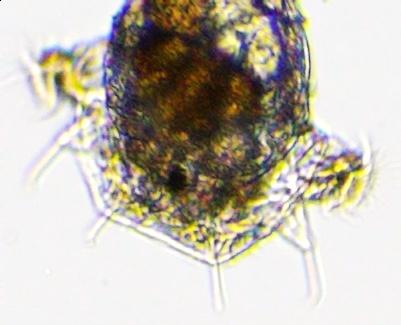
Label: Zooplankton